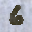
Label: 6